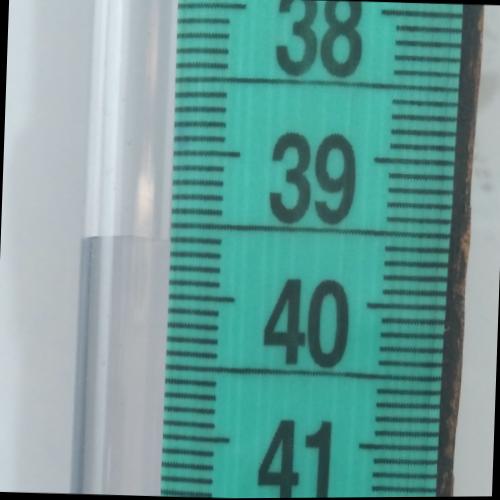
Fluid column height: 39.6 cm